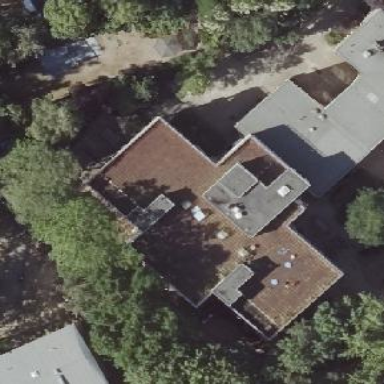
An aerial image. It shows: Kindergarten building.